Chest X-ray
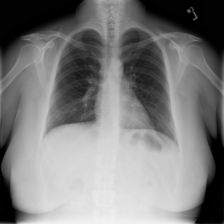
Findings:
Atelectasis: negative
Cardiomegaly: negative
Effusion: negative
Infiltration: negative
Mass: negative
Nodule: negative
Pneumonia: negative
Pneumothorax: negative
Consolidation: negative
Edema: negative
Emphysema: negative
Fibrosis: negative
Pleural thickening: negative
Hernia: negative